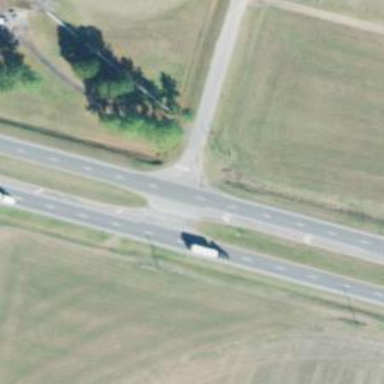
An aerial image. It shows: Trunk expressway with asphalt surface. It is dual carriageway.